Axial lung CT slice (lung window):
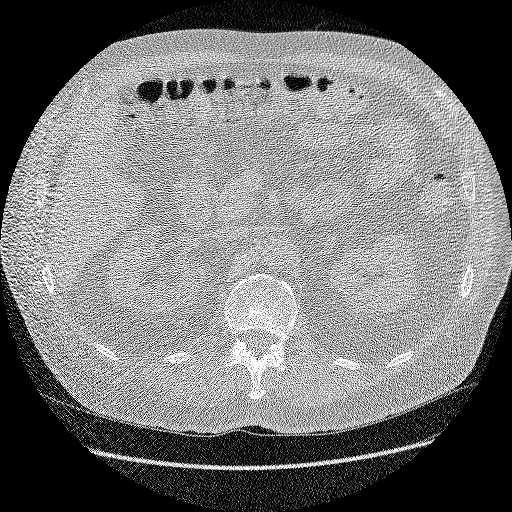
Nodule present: no